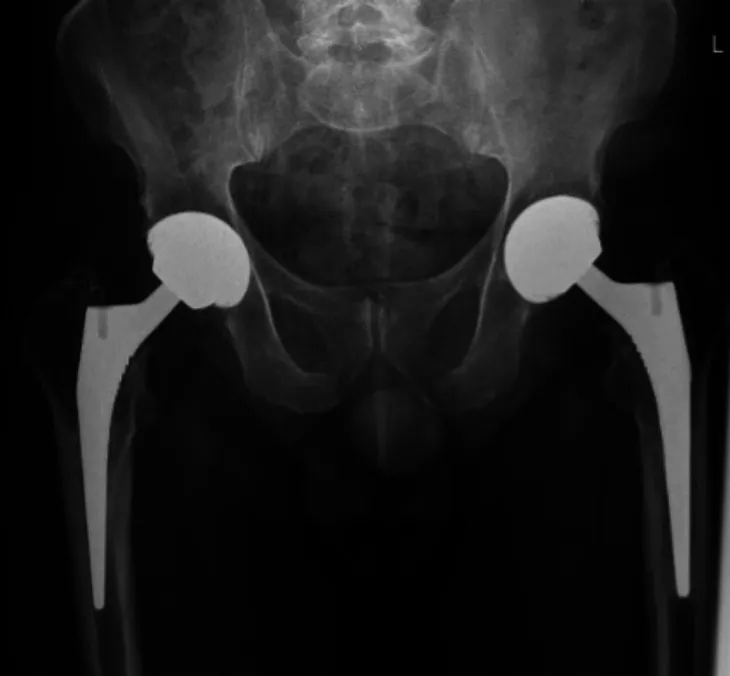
X-ray (anteroposterior view) of bilateral hip joints taken one year back showing bilateral uncemented implants in situ.
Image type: radiology (x_ray)